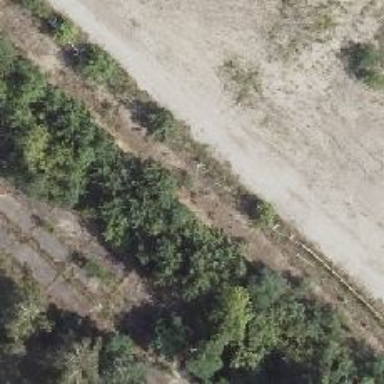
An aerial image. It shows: Disused railway.